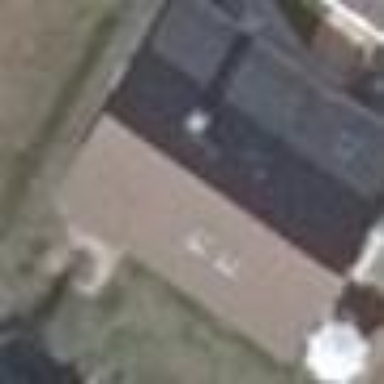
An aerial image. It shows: Simple and straightforward house.